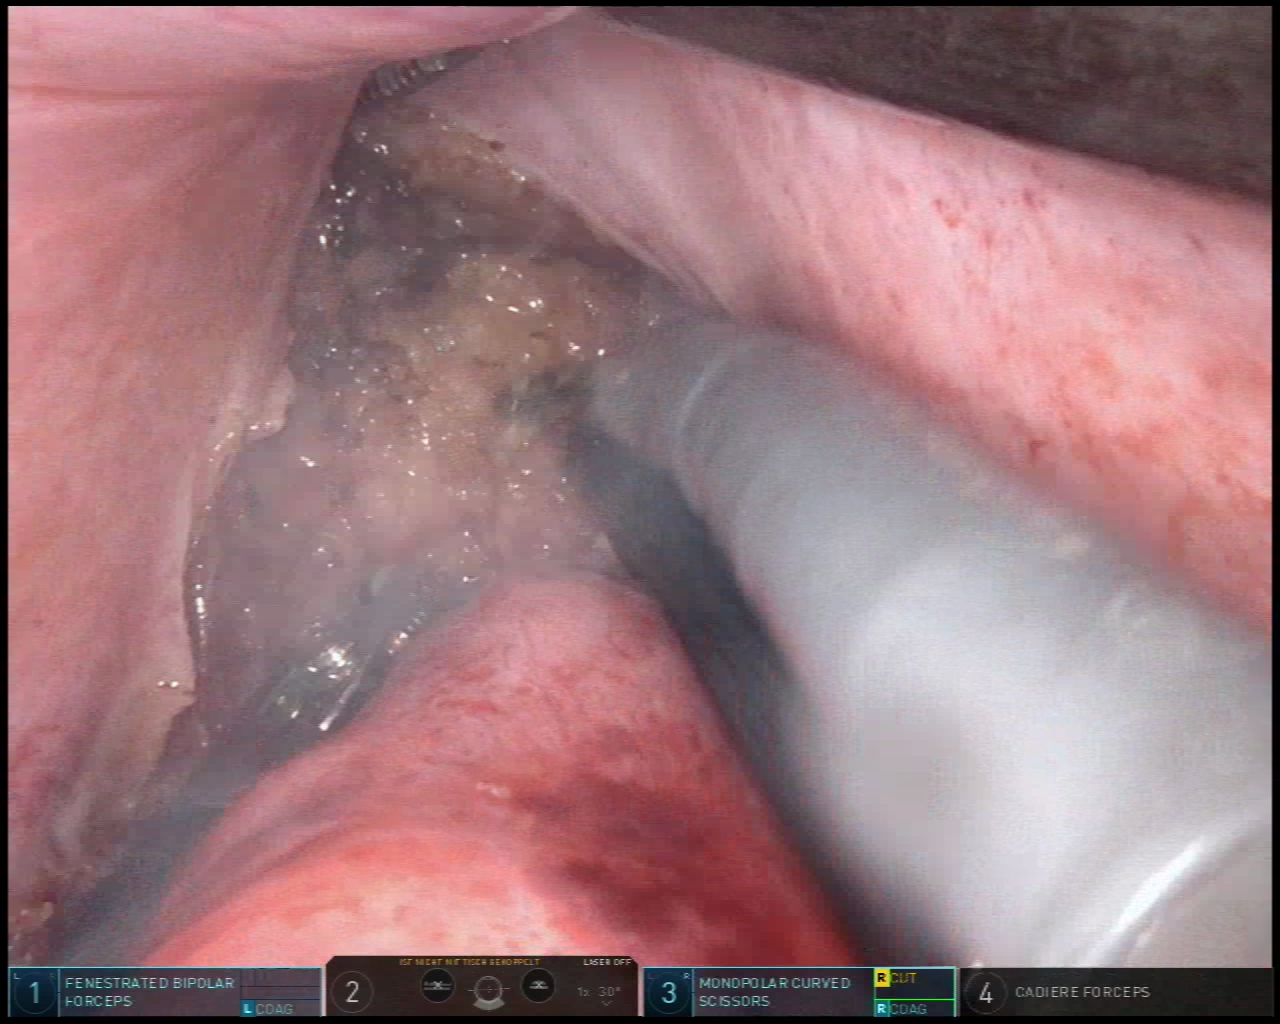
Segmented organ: vesicular_glands
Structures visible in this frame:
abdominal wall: no
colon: no
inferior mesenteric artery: no
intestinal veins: no
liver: no
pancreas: no
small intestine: no
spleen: no
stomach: no
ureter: no
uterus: no
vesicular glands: yes